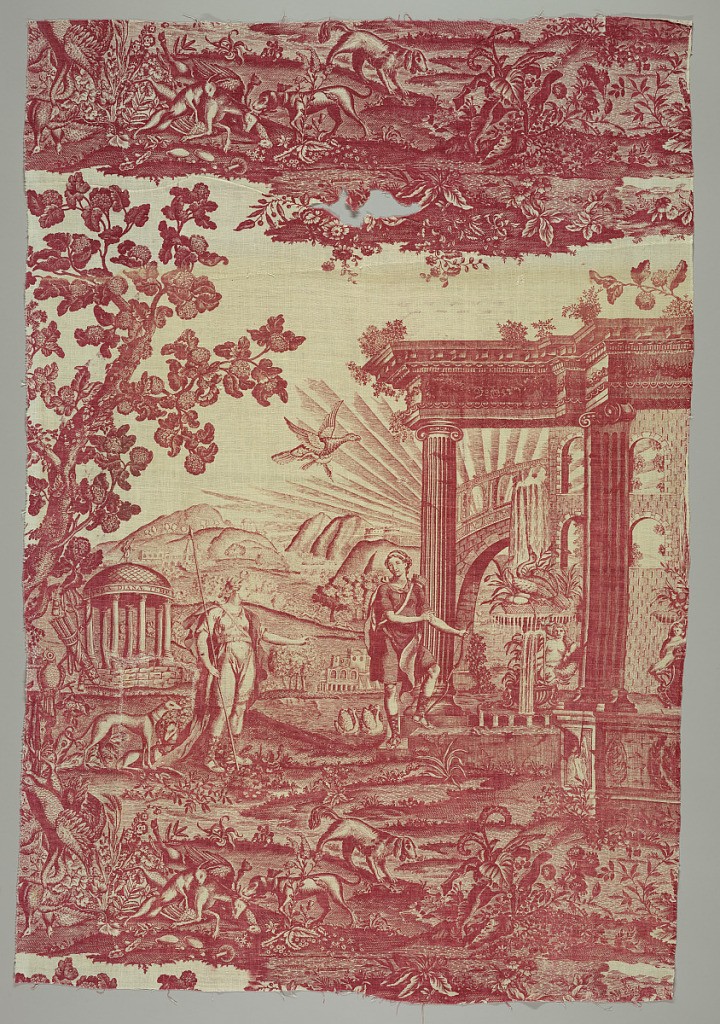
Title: Temple of Diana
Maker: Bromley Hall, Middlesex, England, 1712–1763
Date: ca. 1790
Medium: cotton Technique: copperplate printed
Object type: Textile
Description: Panel printed in red on white with a design of the temple of Diana.